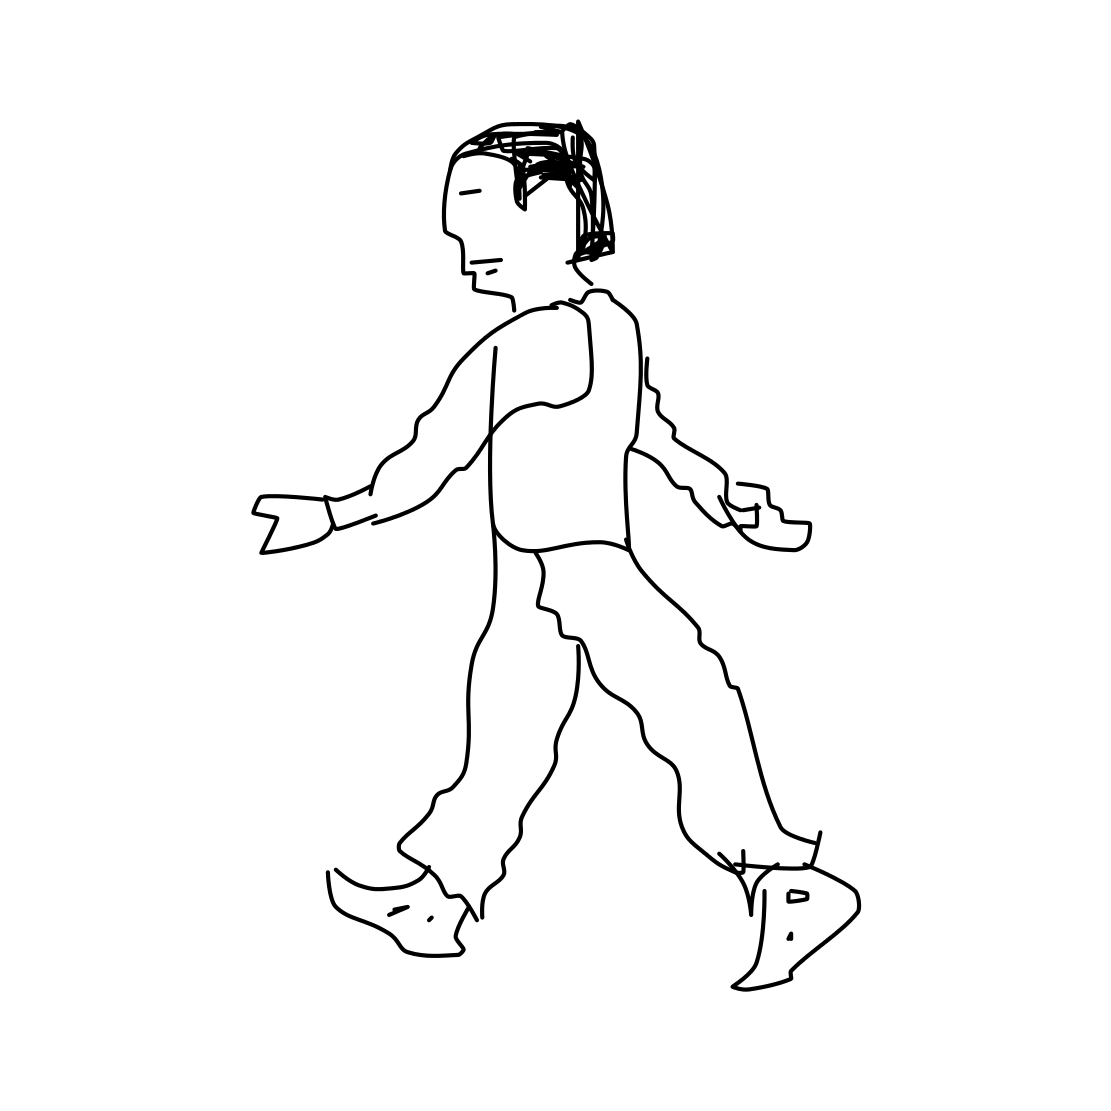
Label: person walking